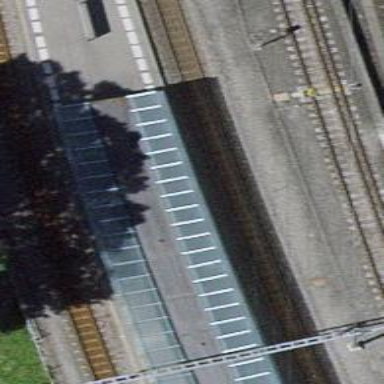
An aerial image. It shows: Stop for light rail public transport at railway station.